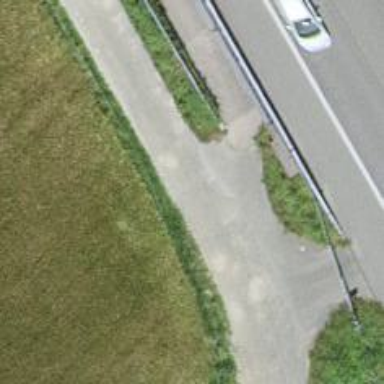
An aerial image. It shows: Concrete footway.